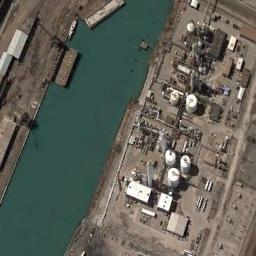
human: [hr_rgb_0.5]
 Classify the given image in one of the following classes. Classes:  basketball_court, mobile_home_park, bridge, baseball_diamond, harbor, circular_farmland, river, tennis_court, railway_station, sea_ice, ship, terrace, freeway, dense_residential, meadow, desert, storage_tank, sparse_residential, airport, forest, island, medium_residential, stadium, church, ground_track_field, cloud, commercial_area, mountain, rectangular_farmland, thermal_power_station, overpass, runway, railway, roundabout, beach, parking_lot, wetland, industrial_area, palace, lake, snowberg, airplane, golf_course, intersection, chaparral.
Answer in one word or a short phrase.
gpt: storage_tank